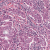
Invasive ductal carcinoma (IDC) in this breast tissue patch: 1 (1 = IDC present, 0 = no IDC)